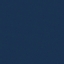
Land use / land cover: SeaLake